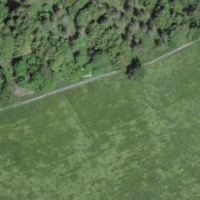
EUNIS habitat code: 52
Species observed at this site:
Silene dioica
Epilobium hirsutum
Filipendula ulmaria